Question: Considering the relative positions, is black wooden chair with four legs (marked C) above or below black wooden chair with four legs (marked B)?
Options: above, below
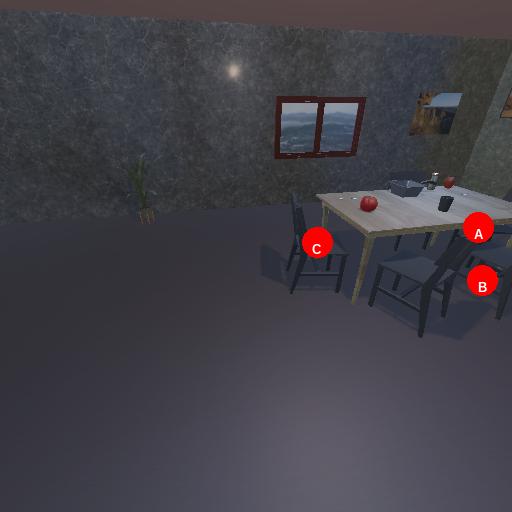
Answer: above